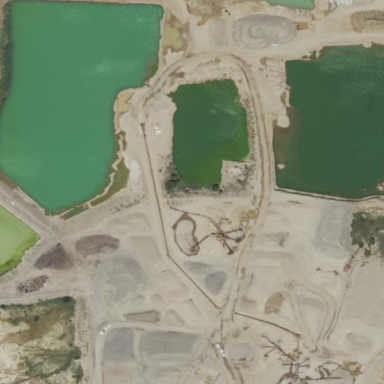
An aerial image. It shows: Quarry area.